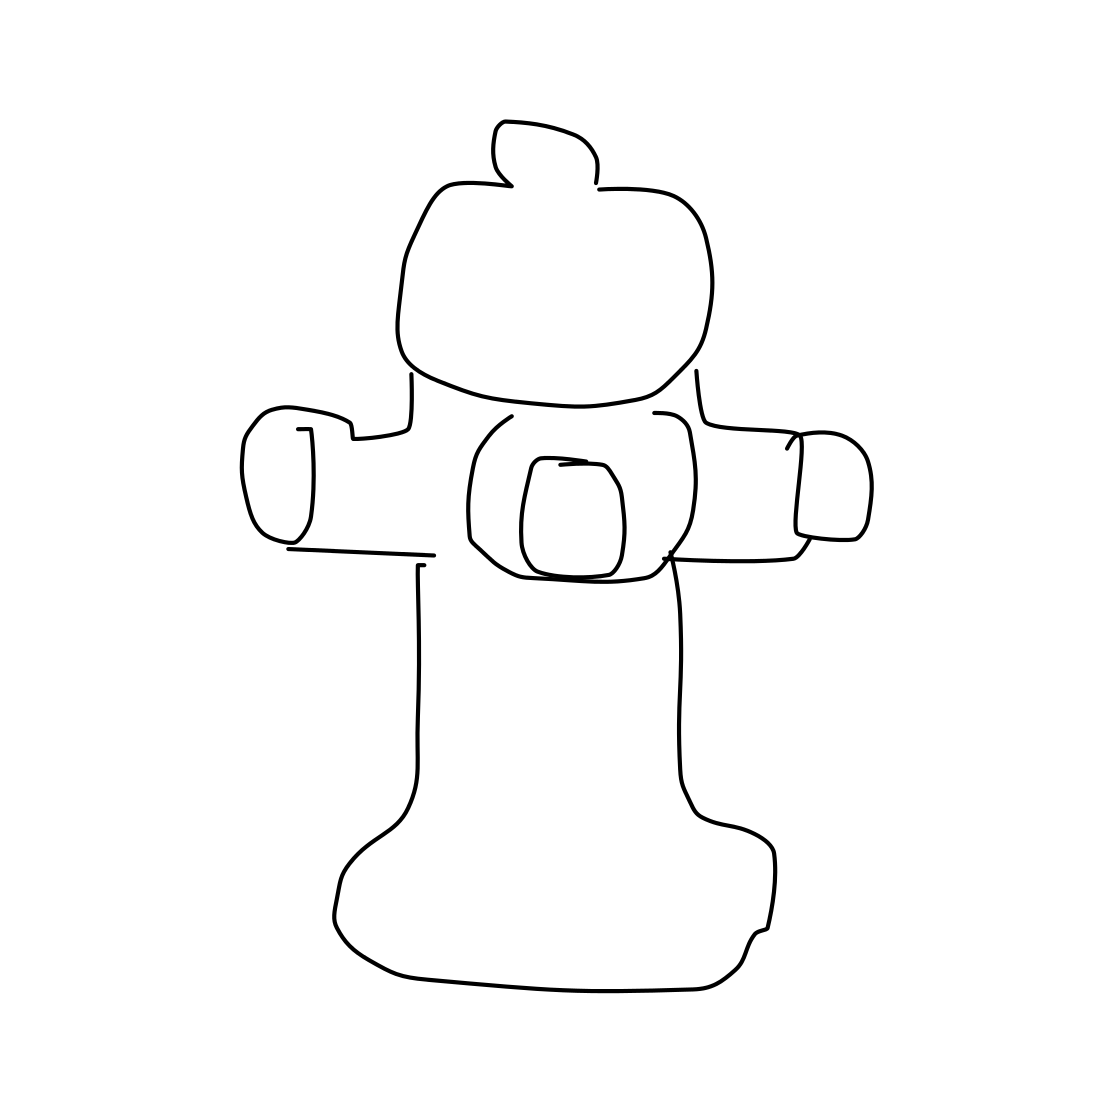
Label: fire hydrant